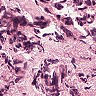
Metastatic tissue present: yes